Aerial crown-view tile of a tropical tree (Barro Colorado Island, Panama), acquired 20240611:
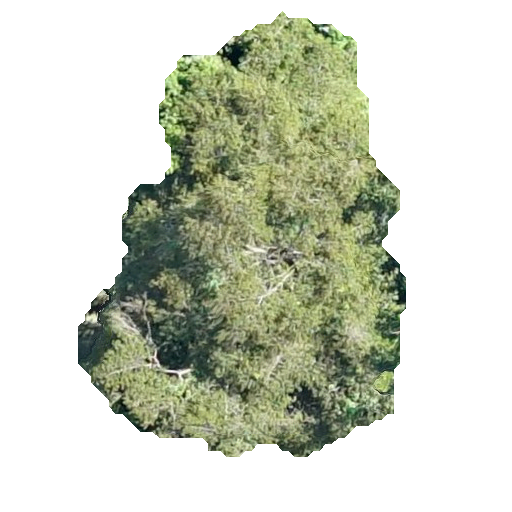
Species: Chrysophyllum cainito
GBIF accepted scientific name: Chrysophyllum cainito
Crown area: 160.428 m²